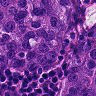
Metastatic tissue present: yes